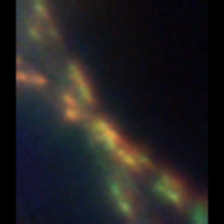
Taxon: Diatom_aggregate
Group: Diatoms